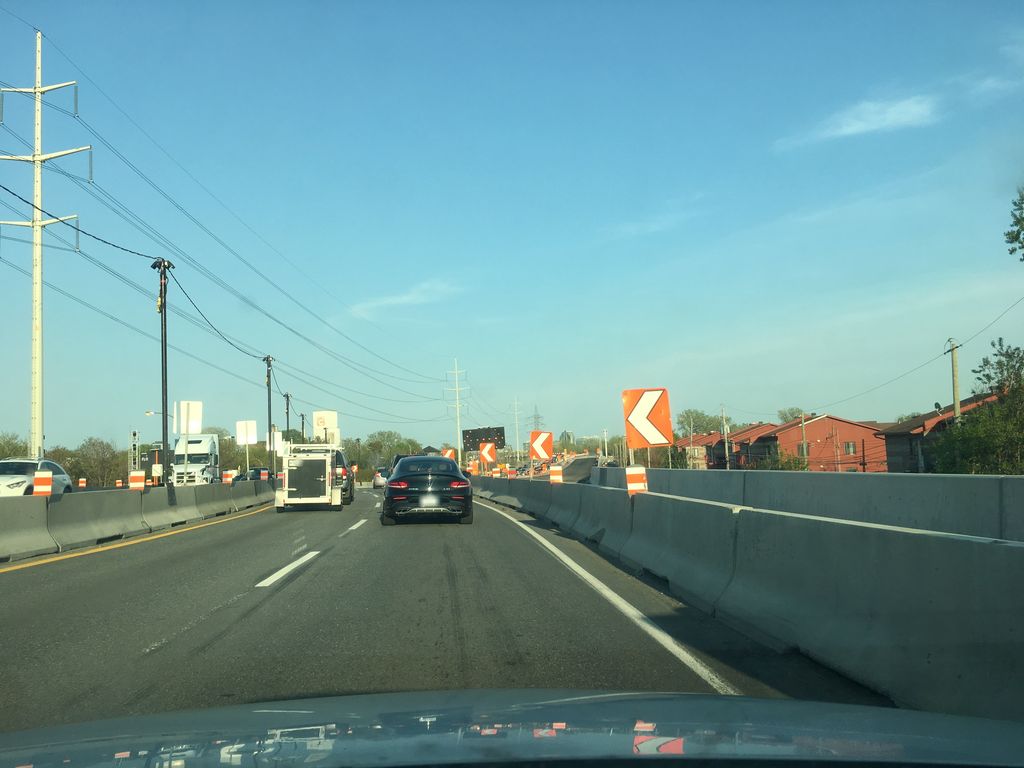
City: montreal